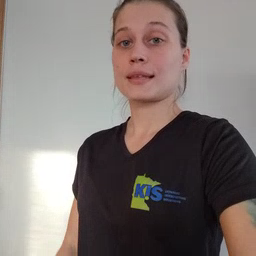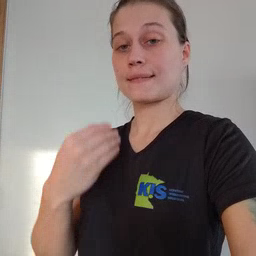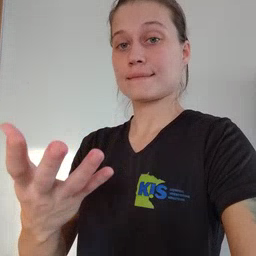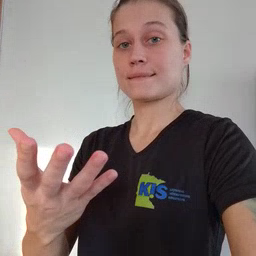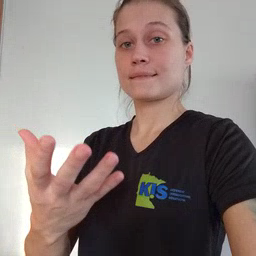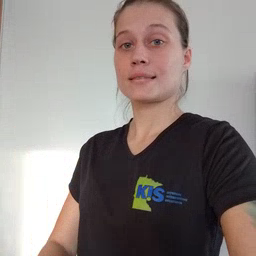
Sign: give